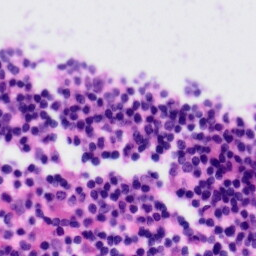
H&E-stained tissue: Tonsil